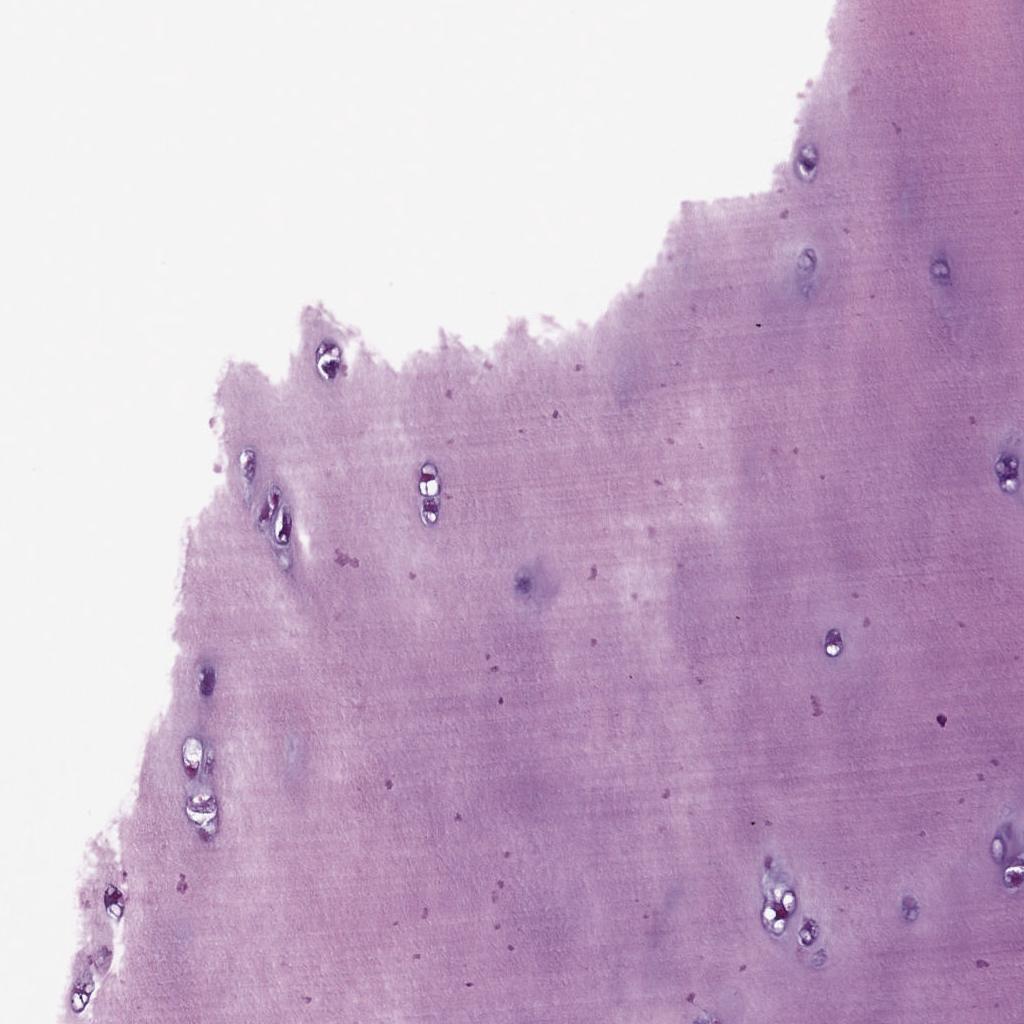
Label: Non-Tumor